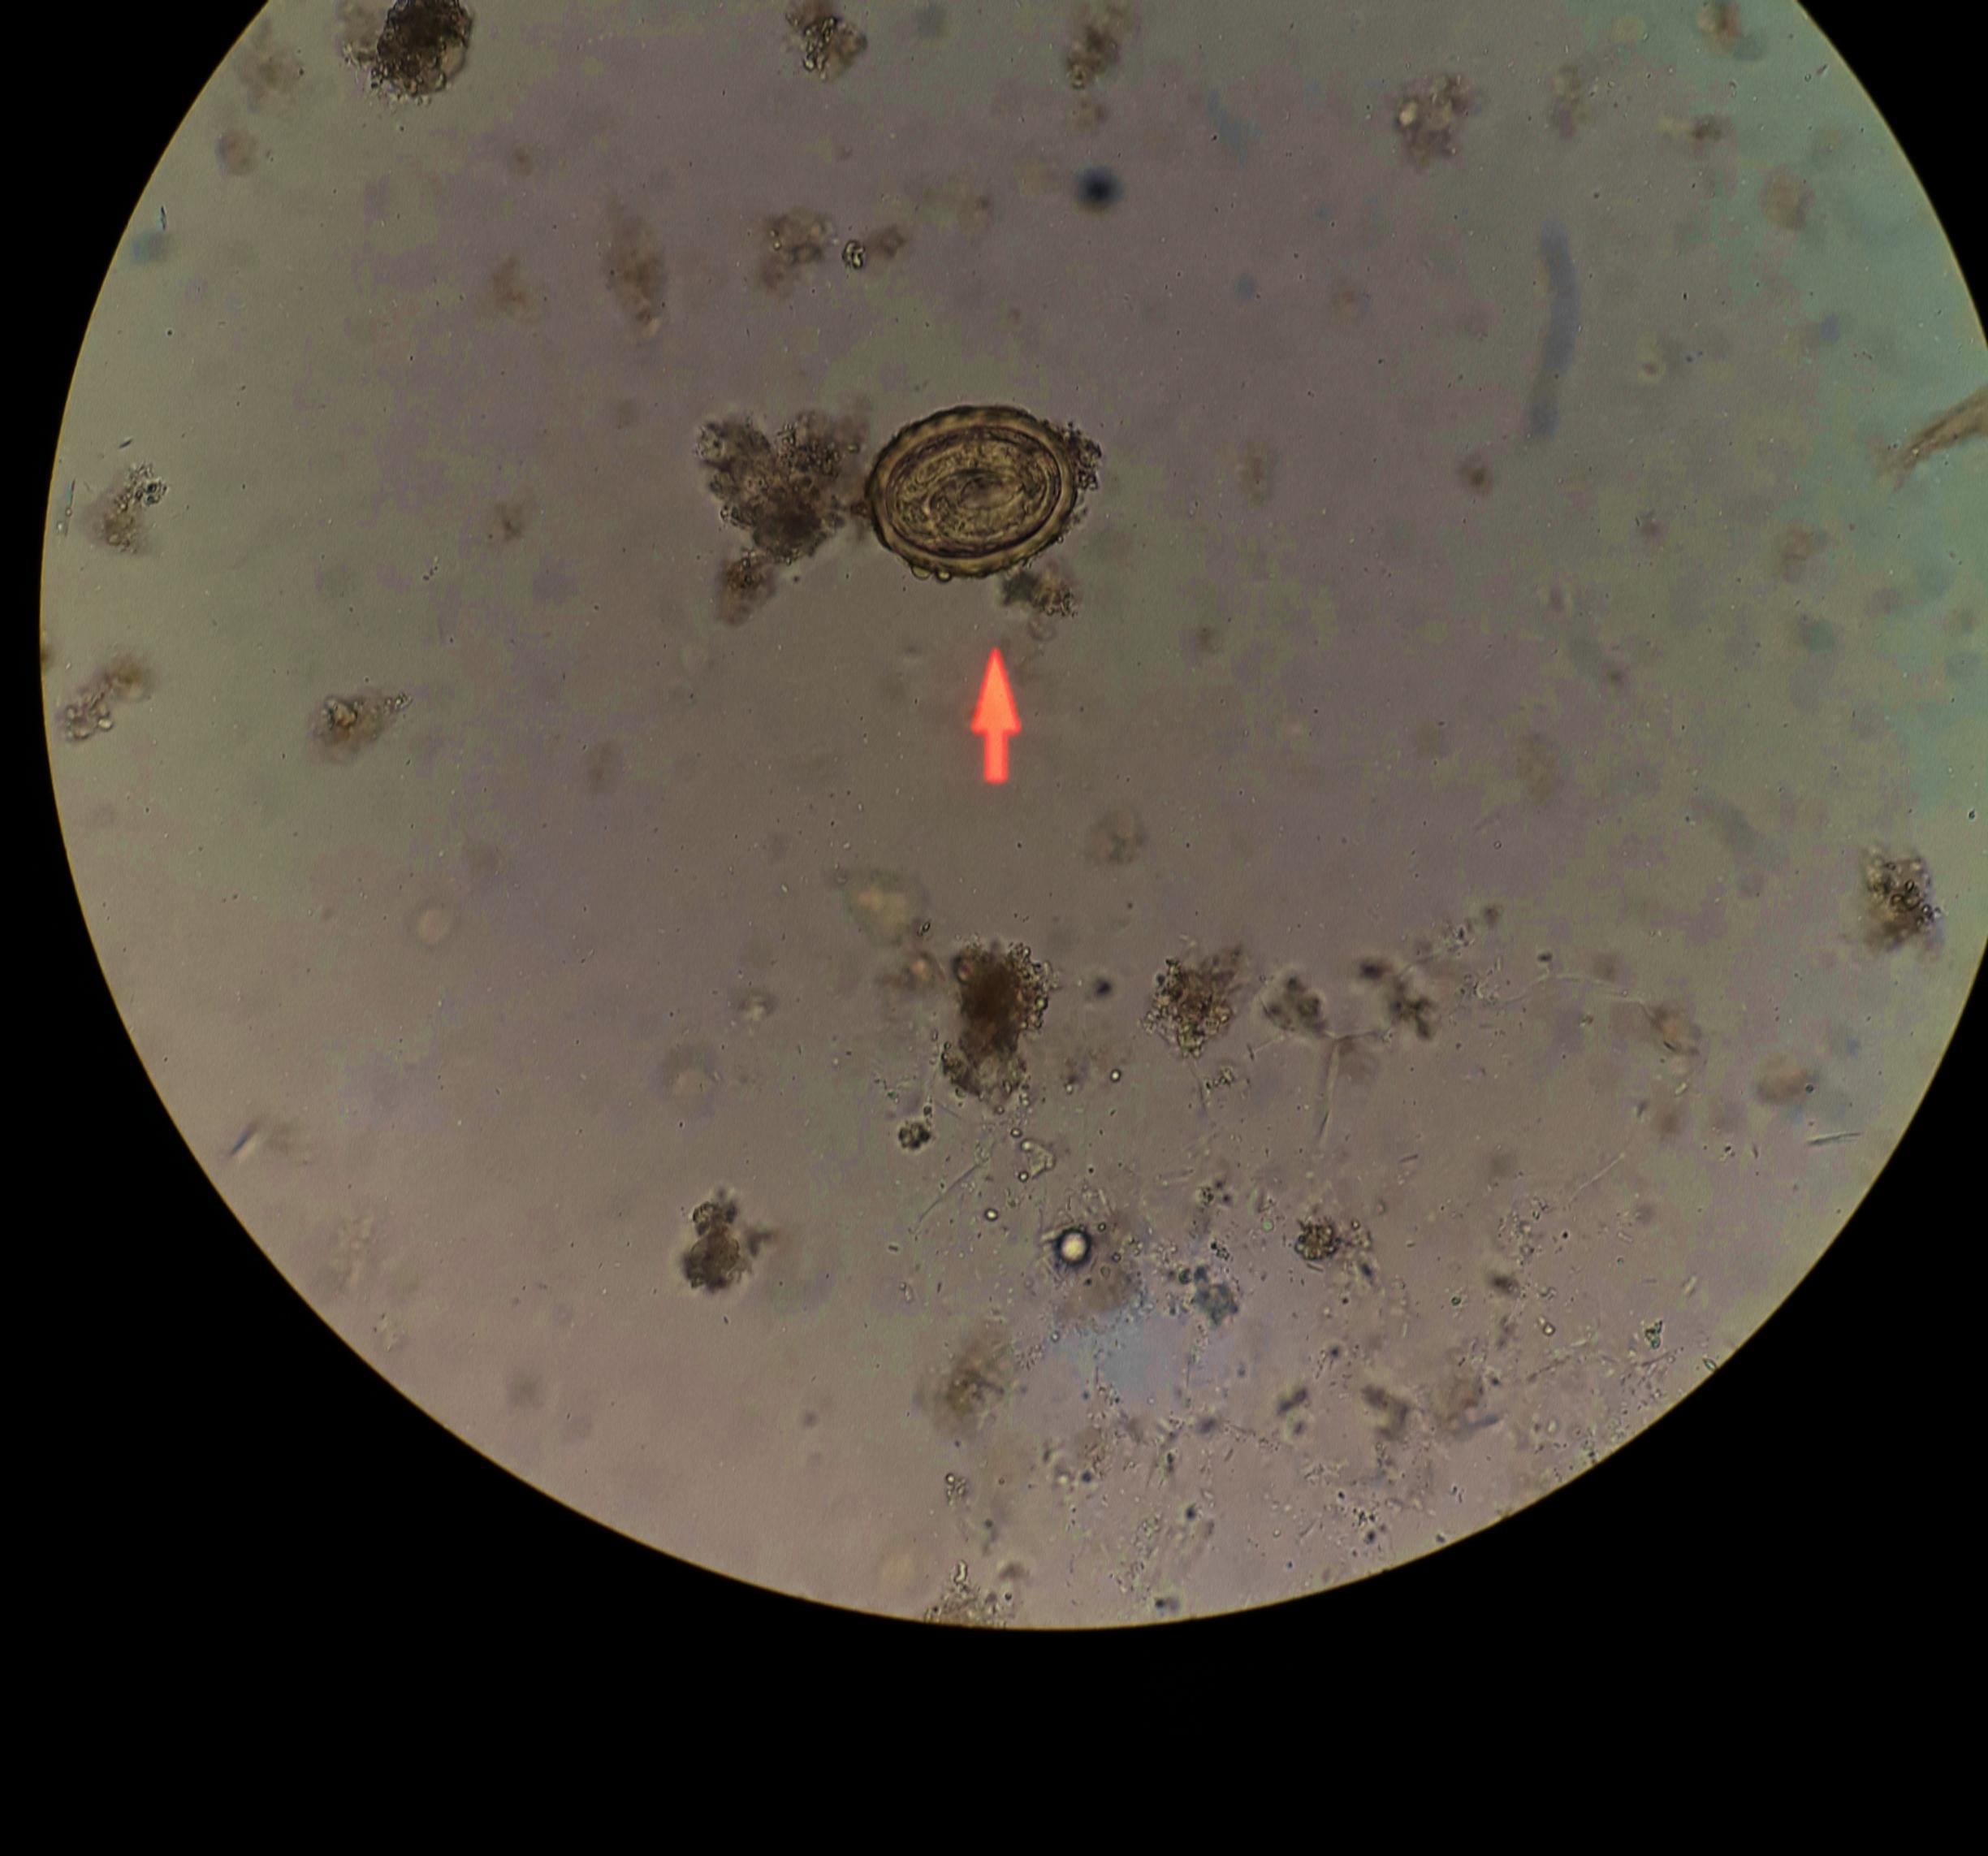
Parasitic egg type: Ascaris lumbricoides